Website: home-depot
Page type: customer-info-address
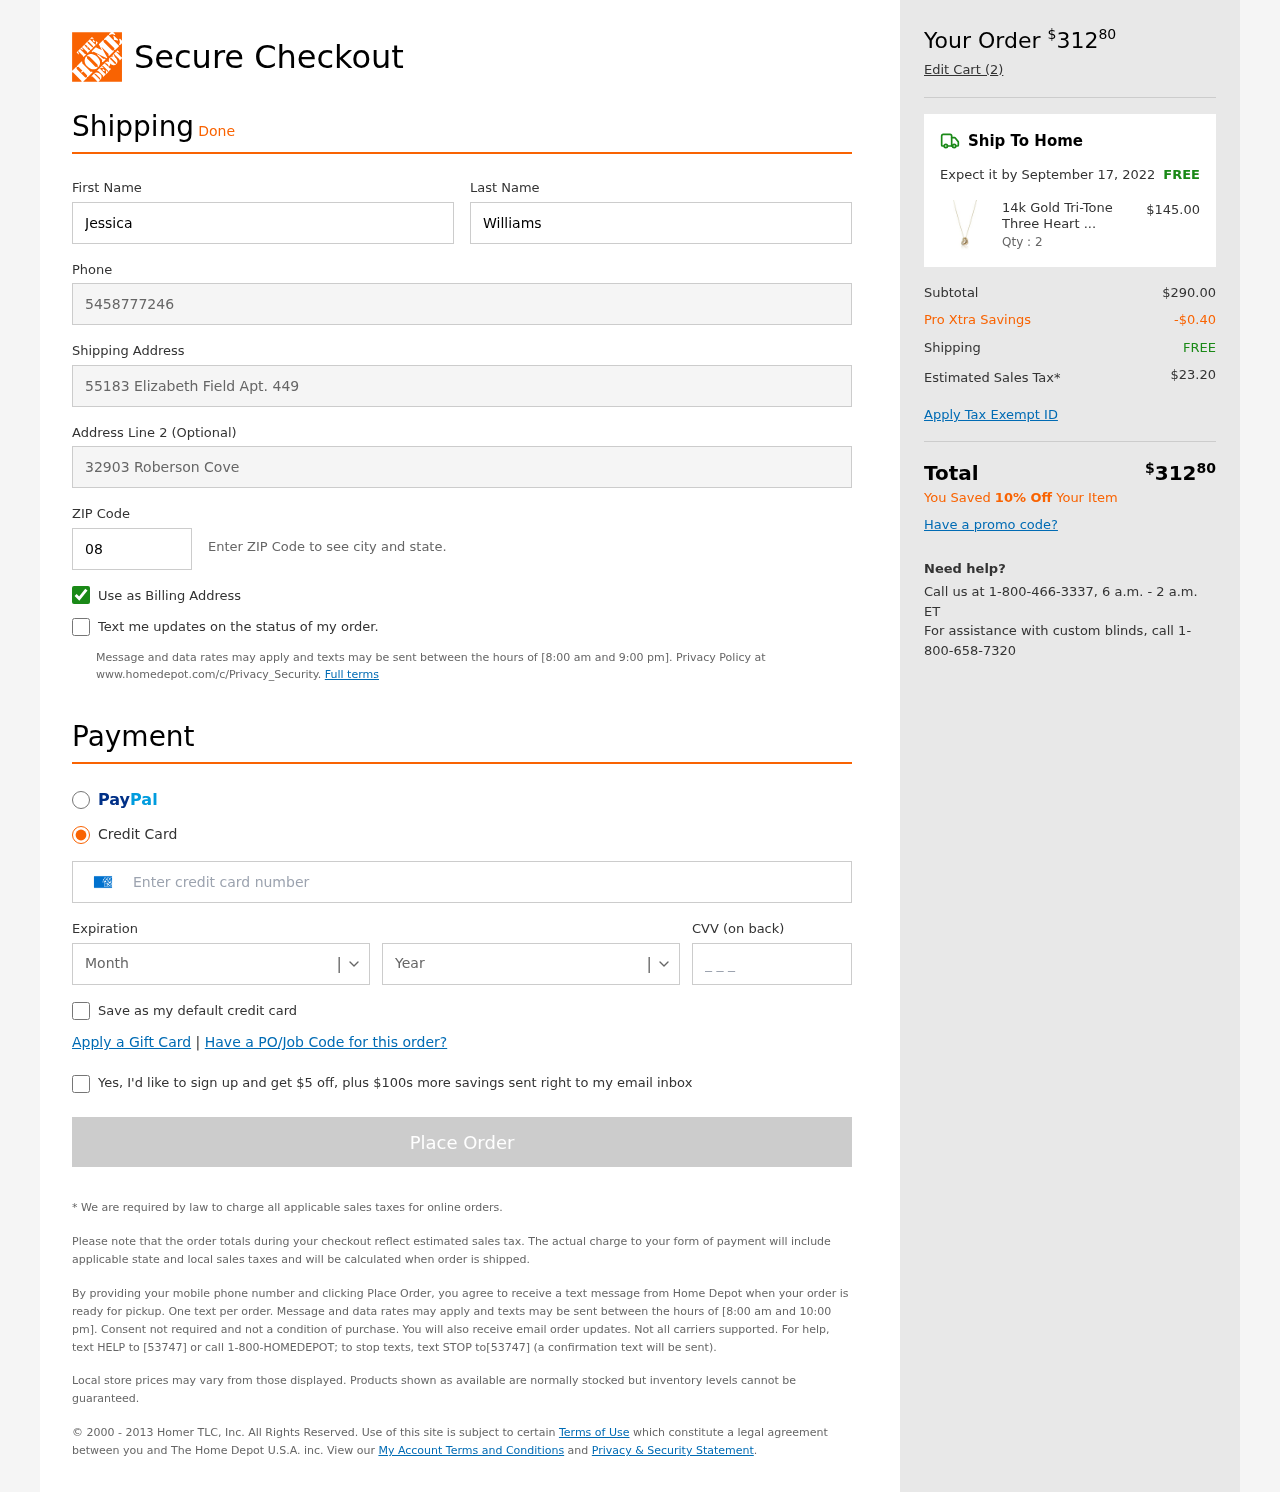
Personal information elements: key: PII_CARD_CVV
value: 8625
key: PII_CARD_EXPIRY_MONTH
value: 02
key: PII_CARD_EXPIRY_YEAR
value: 30
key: PII_CARD_NUMBER
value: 3431 4482 0776 435
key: PII_FIRSTNAME
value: Jessica
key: PII_LASTNAME
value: Williams
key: PII_PHONE
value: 5458777246
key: PII_POSTCODE
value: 08699
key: PII_STREET
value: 55183 Elizabeth Field Apt. 449
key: PII_STREET2
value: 32903 Roberson Cove
Product elements: key: PRODUCT1_NAME
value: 14k Gold Tri-Tone Three Heart Pendant Necklace, 18"
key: PRODUCT1_PRICE
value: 145
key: PRODUCT1_QUANTITY
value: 2
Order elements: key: ORDER_TOTAL
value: $31280
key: ORDER_NUM_ITEMS
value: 2
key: ORDER_DELIVERY_DATE
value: September 17, 2022
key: ORDER_SHIPPING_COST
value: FREE
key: ORDER_SUBTOTAL
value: $290.00
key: ORDER_DISCOUNT
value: -$0.40
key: ORDER_SHIPPING_COST2
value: FREE
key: ORDER_TAX
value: $23.20
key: ORDER_TOTAL2
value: $31280
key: ORDER_SAVINGS_MESSAGE
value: You Saved 10% Off Your Item